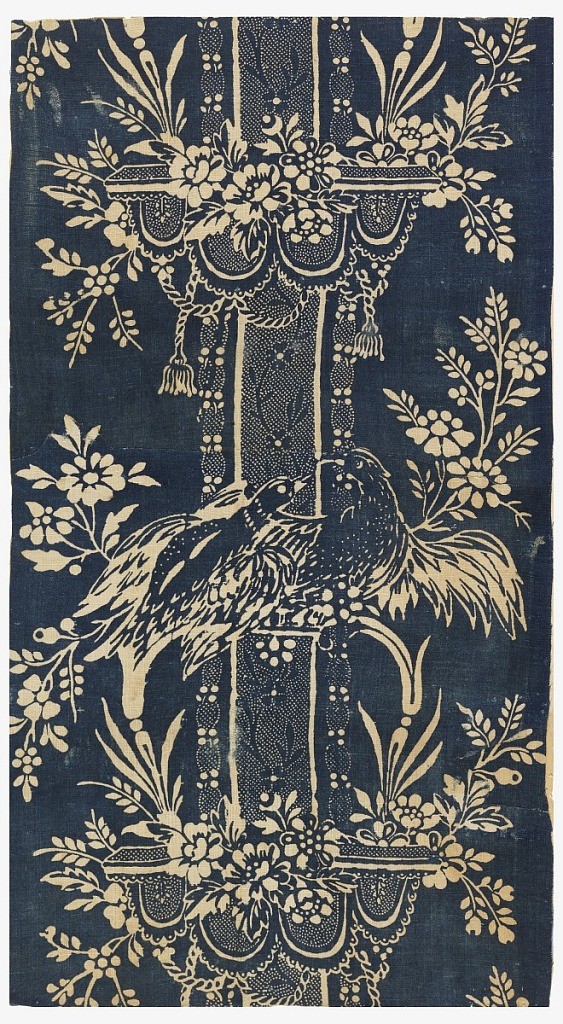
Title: Fragment
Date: mid-18th–mid-19th century
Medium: cotton Technique: blue resist on plain weave
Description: Fragment shows a central vertical column and scalloped pedestals with a lace-like design, tassels and cords. With two birds and flowers.